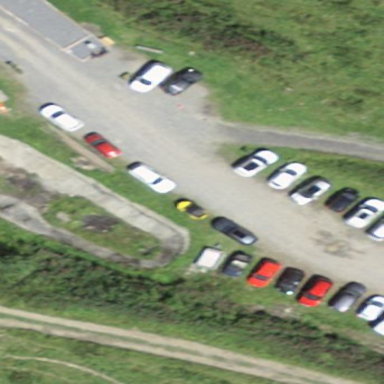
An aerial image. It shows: Parking area with ground surface.